Field crop: maize
Growth stage: 2
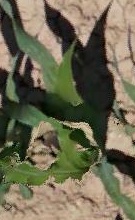
Species: maize